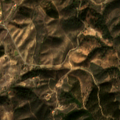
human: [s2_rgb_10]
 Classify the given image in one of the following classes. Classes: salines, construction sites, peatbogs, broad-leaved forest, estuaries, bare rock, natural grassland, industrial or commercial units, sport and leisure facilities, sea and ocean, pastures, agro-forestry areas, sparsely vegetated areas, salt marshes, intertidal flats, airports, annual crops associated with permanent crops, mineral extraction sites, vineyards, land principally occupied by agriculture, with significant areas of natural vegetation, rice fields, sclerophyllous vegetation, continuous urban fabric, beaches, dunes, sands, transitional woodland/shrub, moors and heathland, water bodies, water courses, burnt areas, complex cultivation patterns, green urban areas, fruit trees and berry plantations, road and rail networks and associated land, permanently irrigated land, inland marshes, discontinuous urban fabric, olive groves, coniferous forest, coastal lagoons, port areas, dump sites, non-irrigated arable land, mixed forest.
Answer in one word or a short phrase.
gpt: land principally occupied by agriculture, with significant areas of natural vegetation, broad-leaved forest, sclerophyllous vegetation, transitional woodland/shrub